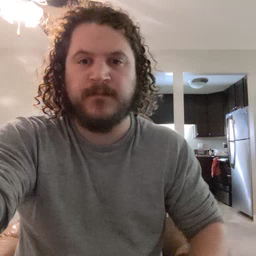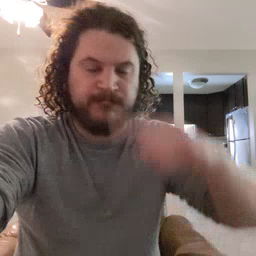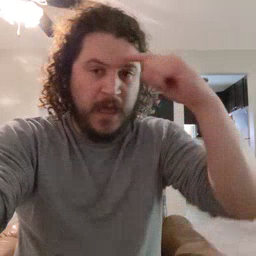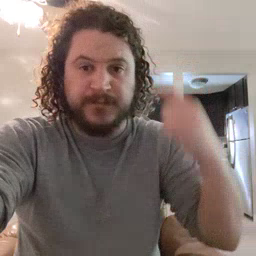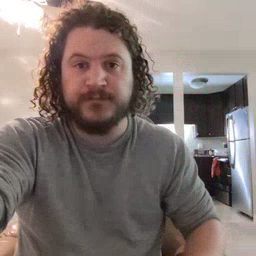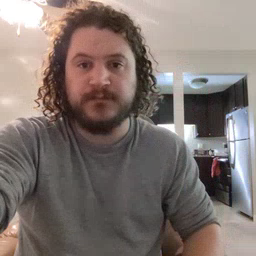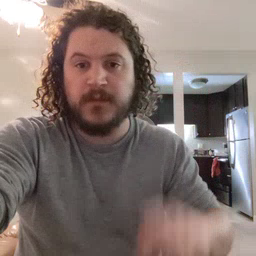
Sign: black